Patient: sex M, age 78
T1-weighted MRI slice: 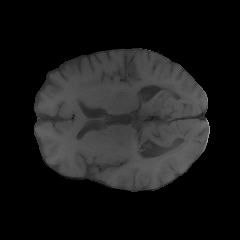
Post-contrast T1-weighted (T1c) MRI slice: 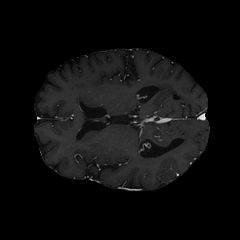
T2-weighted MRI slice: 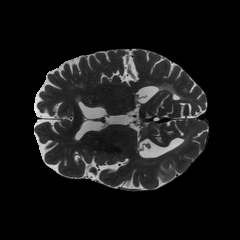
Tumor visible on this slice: yes
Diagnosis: Glioblastoma, IDH-wildtype
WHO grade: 4